Question: There are some blocks in the picture. Find the smallest square area that can place all the small blocks in the area in a suitable way without overlapping. Return the length of the square side.
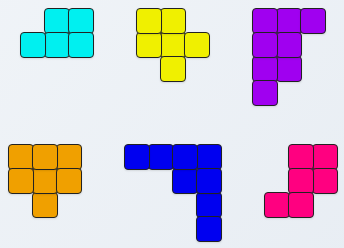
Answer: 7